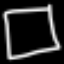
Label: square